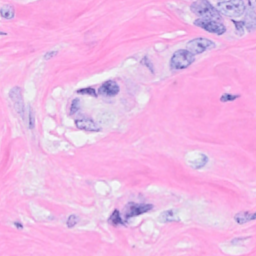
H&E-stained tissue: Breast